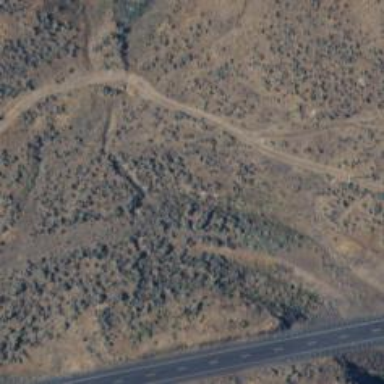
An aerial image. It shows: Abandoned road.